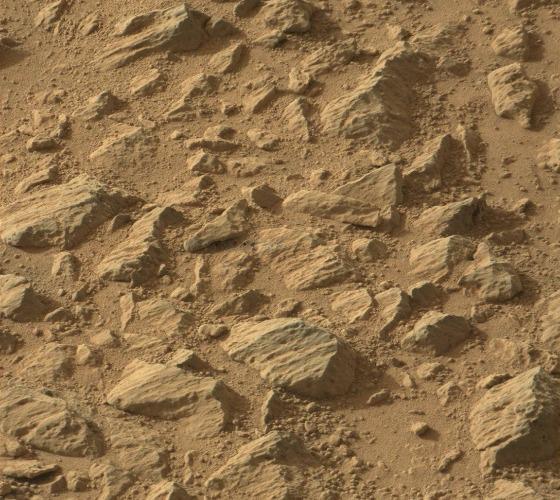
Terrain classes present: Bedrock, Gravel / Sand / Soil, Rock, Shadow